Question: I have created a graph using ggplot2. Now I want to have the legend not onto the graph but in the grid outside the graph.
My question is now if someone knows if there is a possibility to use the pch symbols in grid.text?
Here is an image to show what I want ;)

Best regards
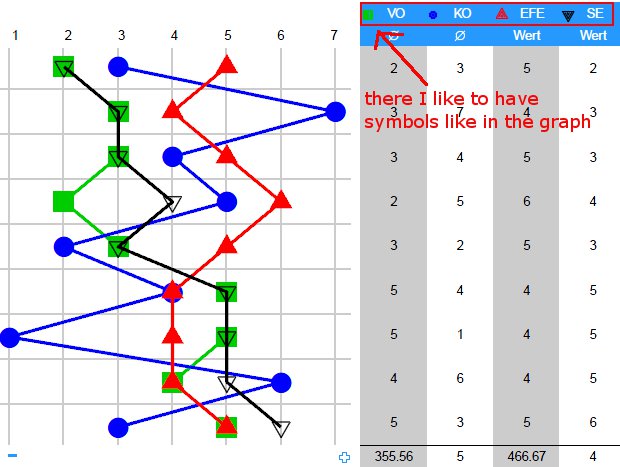
Answer: I don't know if we can directly use points in text, but you can combine grid.text and grid.points:
'''
grid.points(x=rep(0.1,9),y=1:9/10,pch=1:10,default.units="npc")
grid.text(x=rep(0.2,9),y=1:9/10,label=letters[1:9],default.units="npc")
'''